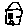
Label: house